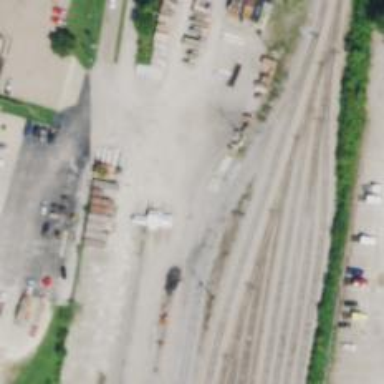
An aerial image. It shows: Manifest railway yard.